Interaction volume radius: 10 \u00c5
Interaction volume height: 10 \u00c5
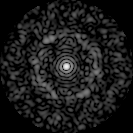
Disorder parameter: 0.8381